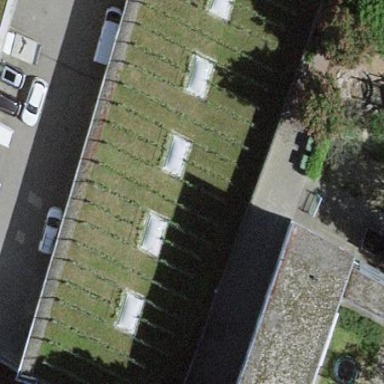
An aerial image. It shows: Group of garages.